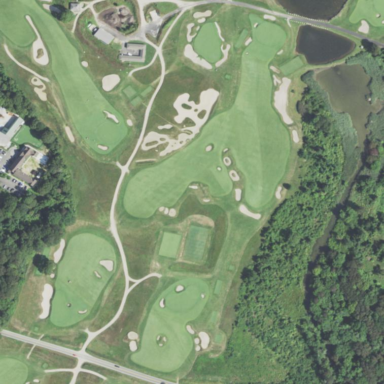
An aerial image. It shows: Rough grassy area used for golf.